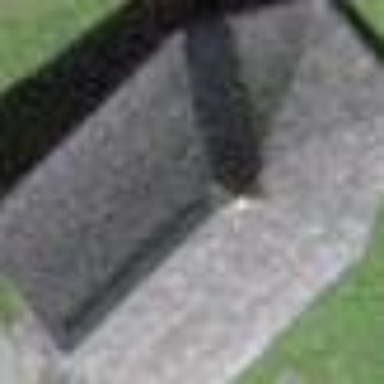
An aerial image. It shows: Chapel building.